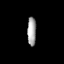
Tissue: prostate
Cell type: T cells
Senescence score: 0.3129
Nuclear area (px): 246
Mean DAPI intensity: 165.545